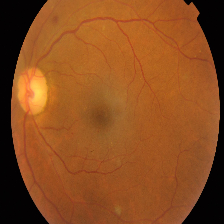
Diabetic retinopathy grade: Proliferative DR